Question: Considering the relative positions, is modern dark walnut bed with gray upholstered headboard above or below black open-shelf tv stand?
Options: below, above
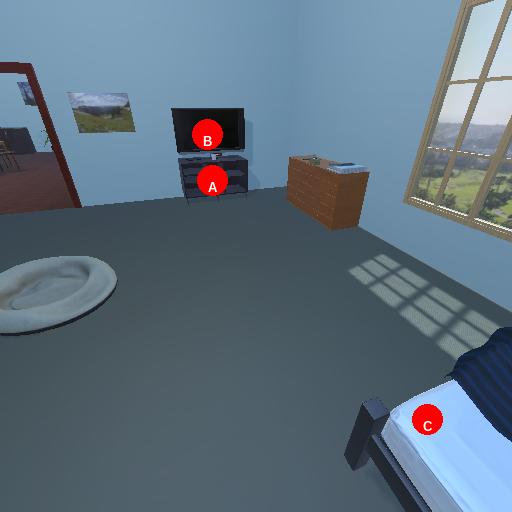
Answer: below